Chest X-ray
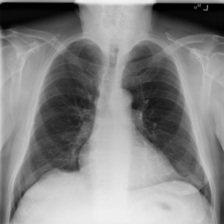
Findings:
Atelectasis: negative
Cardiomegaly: negative
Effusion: negative
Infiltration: positive
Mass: negative
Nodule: negative
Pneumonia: negative
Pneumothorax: negative
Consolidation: negative
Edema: negative
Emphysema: negative
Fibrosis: negative
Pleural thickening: negative
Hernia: negative